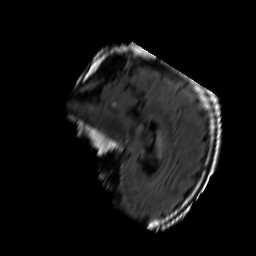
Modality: FLAIR
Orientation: sagittal
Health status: ill
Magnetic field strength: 3 T